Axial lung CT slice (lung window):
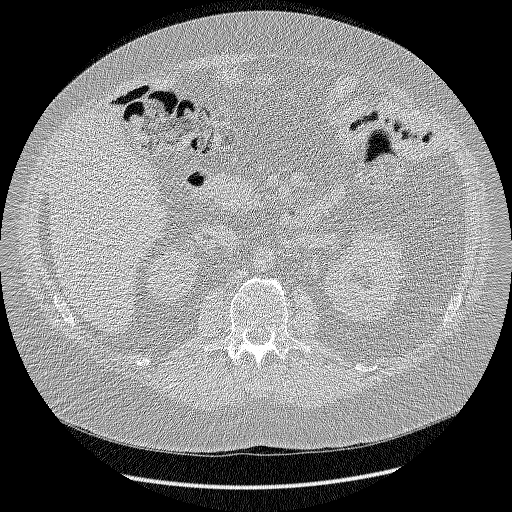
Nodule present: no